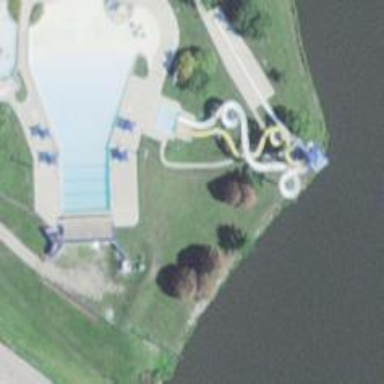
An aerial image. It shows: Water slide attraction.